Question: i have a little problem with xcode4.
i get issues in my projects with this type of code:
'''
- (id)init {
if (self = [super init]) {
}
return self;
}
'''

i know i could fix it with something like:
'''
- (id)init {
if ((self = [super init])) {
}
return self;
}
'''
or
'''
- (id)init {
self = [self init];
if (self) {
}
return self;
}
'''
but the problem is, that i use a massive amount of external libraries in a special project and i don't want to edit this files, push an update to github or something else.
so is there a option to deactivate this type of notification/issue posting in xcode?
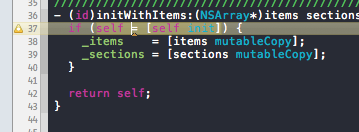
Answer: You've got two options as far as I know:
- Switch to GCC as compiler, as LLVM checks for this warning by default, GCC doesn't- Add '-Wno-idiomatic-parentheses' to LLVM compiler Warnings / Other Warning Flags
<URL>